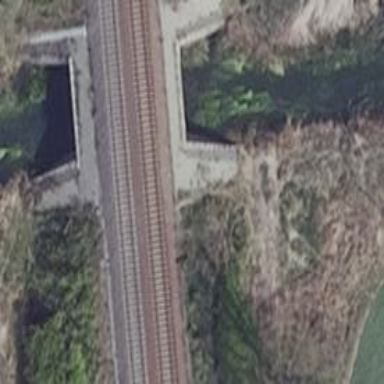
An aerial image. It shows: Railway milestone.